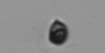
Label: nanoplankton_mix